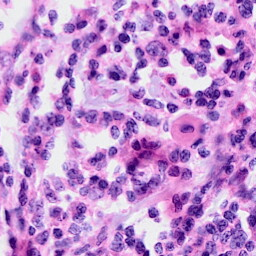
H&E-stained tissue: Cervix